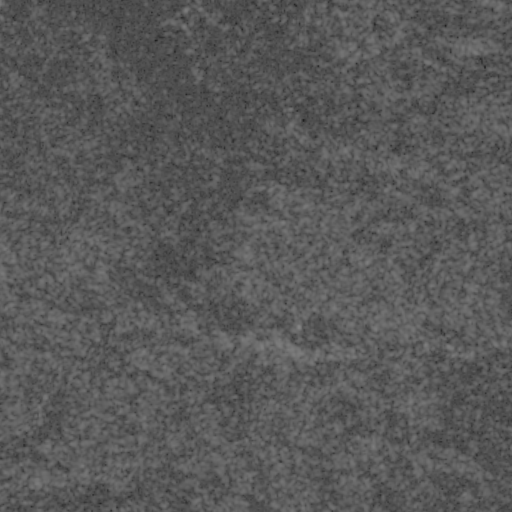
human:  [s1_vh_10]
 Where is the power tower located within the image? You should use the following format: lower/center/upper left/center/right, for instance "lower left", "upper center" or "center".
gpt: The power tower is located in the upper of the image.
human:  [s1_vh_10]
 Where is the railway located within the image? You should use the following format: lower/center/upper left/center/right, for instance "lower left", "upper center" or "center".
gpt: The railway is located in the right of the image.
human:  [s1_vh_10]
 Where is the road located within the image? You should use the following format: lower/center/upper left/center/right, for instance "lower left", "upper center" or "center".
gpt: There is no road in the image.

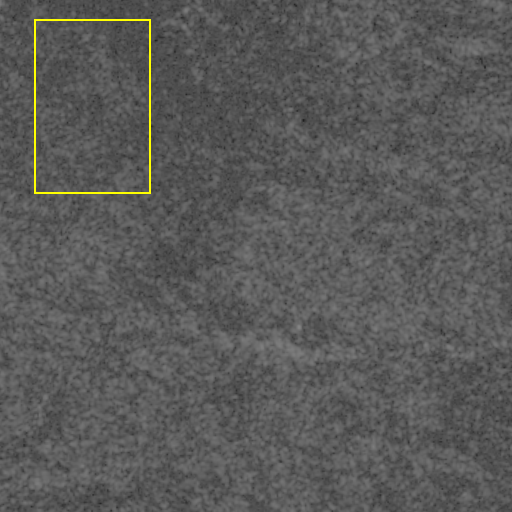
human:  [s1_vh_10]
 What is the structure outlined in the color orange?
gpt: There is no orange outline.
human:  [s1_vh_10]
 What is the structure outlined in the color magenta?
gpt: There is no structure outlined in magenta.